Question: I have a Bootstrap navigation bar that is more or less customized. The things is, Bootstrap applies 'padding-left' and 'padding-right' to the '<a>' elements in the navbar. I tried to override the 'padding-left' on the first '<a>' element in the navbar (the one that says "Collection") but no success. It actually has to look like the first '<a>' element is starting at the very beginning of the navbar. I added a photo for easier understanding.

Here is the fiddle: <URL>
Code:
'''
<ul class="nav nav-tabs nav-justified" role="tablist">
<div class="bottom-line"></div>
<li><a href="kolekcija.html">Kolekcija 24<sup> 7</sup></a></li>
<li><a href="#">Izdelki</a></li>
<li><a href="#">Zgodba</a></li>
<li><a href="#">Mediji</a></li>
<li><a href="#">Materiali</a></li>
</ul>
<div class="bottom-line"></div>
'''
CSS:
'''
@import url("http://fonts.googleapis.com/css?family=Exo:400,500&subset=latin,latin-ext");
body {
font-family: 'Exo', sans-serif;
font-weight: 500;
}
.nav > li > a:hover,
.nav > li > a:focus {
background-color: transparent;
border-color: transparent;
}
.nav > li > a {
padding: 10px 5px !important;
margin-right: 0 !important;
color: black;
}
.nav-tabs.nav-justified > li > a {
border-bottom: none;
}
.nav-tabs > li > a:hover {
border-color: none !important;
}
a:hover,
a:focus {
color: black !important;
}
.bottom-line {
height: 1px;
width: 1430px;
background: black;
position: absolute;
}
'''
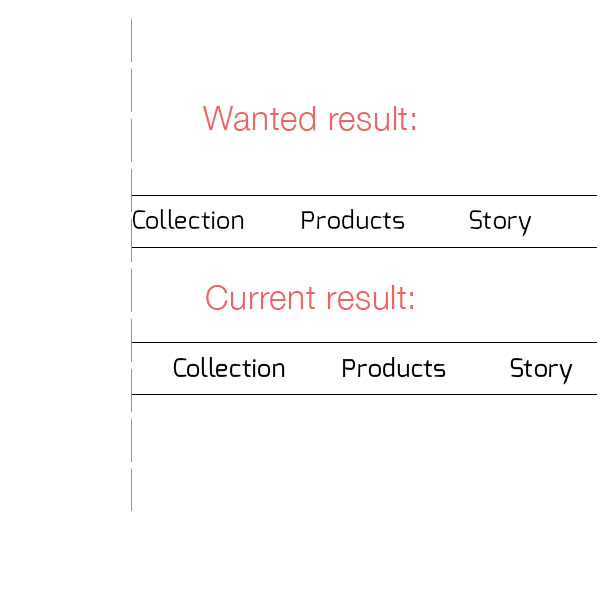
Answer: The problem is not the padding. The problem is that the text is aligned to the center.
Add a 'text-align: left' to your element and things should adjust how you would like them.
This is the code in Bootstrap that is causing the issue
'''
.nav-tabs.nav-justified > li > a {
}
'''
If you alter your jsFiddle you can add it to the following section of CSS:
'''
.nav > li > a {
padding: 10px 5px !important;
margin-right: 0 !important;
color: black;
text-align:left !important;
}
'''
Please note the '!important' after it. This will override the main call and give the desired effect.
Here is the updated <URL> example.